Question: I've got a doozey of a problem that I've been working on for a few weeks. It involves stuttering UI performance whenever I save my Core Data managed object context. I've gotten as far as I can on my own and am looking for some help.
# The Situation
My application uses two 'NSManagedObjectContext' instances. One belongs to the application delegate and has a persistent store coordinator attached to it. The other is a child of the main MOC and belongs to a 'Class' object, called the 'PhotoFetcher'. It uses 'NSPrivateQueueConcurrencyType' so all operations performed on this MOC take place in a background queue.
Our application downloads JSON data representing data about photographs from our API. In order to retrieve data from our API, the following sequence of steps takes place:
1. Construct an NSURLRequest object and use the NSURLConnectionDataDelegate protocol to construct the data returned from the request, or handle errors.
2. Once the download of the JSON data is complete, perform a block on the secondary MOC's queue that does the following: Parse the JSON using NSJSONSerialization into Foundation class instances. Iterate over the parsed data, inserting or updating entities in my background context as needed. Typically, this results in about 300 new or updated entities. Save the background context. This propagates my changes to the main MOC. Perform a block on the main MOC to save it's context. This is to have our data persisted to disk, a SQLite store. Finally, make a callback to a delegate informing them that the response has been fully inserted into the Core Data store.
The code to save the background MOC looks something like this:
'''
[AppDelegate.managedObjectContext performBlock:^{
[AppDelegate saveContext]; //A standard save: call to the main MOC
}];
'''
When the main object context saves, it's also saving a fair number of JPEGs that have been downloaded since the last time a main object context save occurred. Currently, on the iPhone 4, we're downloading 15 200x200 JPEGs at 70% compression, or about 2MB of data in total.
# The Problem
This works, and works well. My problem is that once the background context saves, the 'NSFetchedResultsController' running in my view controller picks up the changes propagated up to the main MOC. It inserts new cells in our 'PSTCollectionView', an open-source clone of 'UICollectionView'. While it's inserting new cells, the main context saves and writes those changes to disk. This can take, on an iPhone 4 running iOS 5.1, anywhere from 250-350ms.
During that third of a second, the app is completely unresponsive. Animations that were in progress before the save are paused and no new user events are sent to the main run loop until the save completes.
I ran our app in Instruments using the Time Profiler to identify what is blocking our main thread. Unfortunately, the results have been rather opaque. This is the heaviest stack trace I get from Instruments.

It to be saving updates to the persistent store, but I couldn't be sure. So I removed any calls to 'saveContext' at all so the MOC wouldn't touch the disk, and the blocking call on the main thread is still persisting.
The trace, in text form, looks like this:
'''
Symbol Name
-[NSManagedObjectContext(_NestedContextSupport) _parentObjectsForFetchRequest:inContext:error:]
-[NSManagedObjectContext executeFetchRequest:error:]
-[NSManagedObjectContext(_NestedContextSupport) executeRequest:withContext:error:]
_perform
_dispatch_barrier_sync_f_invoke
_dispatch_client_callout
__82-[NSManagedObjectContext(_NestedContextSupport) executeRequest:withContext:error:]_block_invoke_0
-[NSManagedObjectContext(_NestedContextSupport) _parentObjectsForFetchRequest:inContext:error:]
-[NSManagedObjectContext executeFetchRequest:error:]
-[NSPersistentStoreCoordinator executeRequest:withContext:error:]
-[NSSQLCore executeRequest:withContext:error:]
-[NSSQLCore objectsForFetchRequest:inContext:]
-[NSSQLCore newRowsForFetchPlan:]
-[NSSQLCore _newRowsForFetchPlan:selectedBy:withArgument:]
-[NSSQLiteConnection execute]
'''
# What I Have Tried
Before we touched the Core Data code, the first thing we did was optimize our JPEGs. We switched to smaller JPEGs and saw a performance boost. Then, we decreased the number of JPEGs we download at a time (from 90 down to 15). This also lead to a significant performance boost. However, we're still seeing 250-350ms-long blocks on the main thread.
The first thing I tried was just getting rid of the background MOC to eliminate the possibility that it might be causing problems. In fact, it made things worse since our update-or-create code was running on the main thread and causing overall animation performance to degrade.
Changing the persistent store to 'NSInMemoryStoreType' had no effect.
Can anyone point me to the "secret sauce" that will give me the UI performance that background managed object contexts have promised?
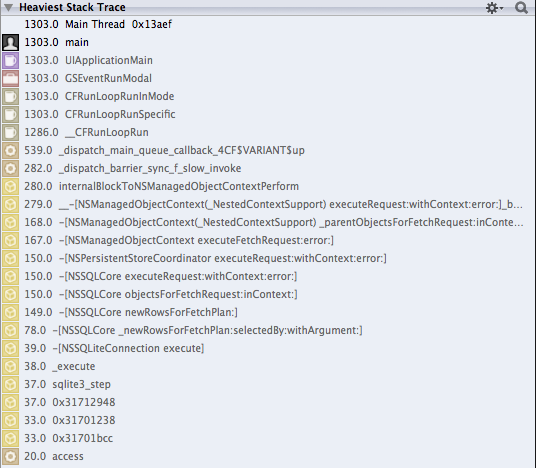
Answer: I have a few guesses, in the order in which you should check them:
1. It looks an awful lot like whatever is being slow is happening after the data is saved (i.e., it's in a callback). This leads me to it being either the reload of the PTSCollectionView or the re-fetch of the fetched results controller.
2. Does this issue happen with UICollectionView on iOS 6.x? If not, that would lead me lean on PTSCollectionView.
3. If it still happens, then that means it's likely not the collection view, but instead the fetched results controller. It sort of looks like, from the stack frames (opaque though they may be) that the fetched results controller is trying to perform a fetch which happens through a dispatch_barrier. Those are used to ensure a block isn't executed until after the barrier is reached. I'm out on a limb here, but you might want to check to see this is because internally, Core Data is saving elsewhere, and is thus delaying the execution of any other fetch requests. Again, that's kind of a wild and uneducated guess. But I'd try without the fetched results controller updating right away and see if your stutter still happens.
Another thing which stands out to me is you are performing a lot of work on a child 'MOC' but then performing the save on the parent. It seems like the bulk of the save should be performed by the child. But it could also be I haven't worked with this part of Core Data in a while :-)